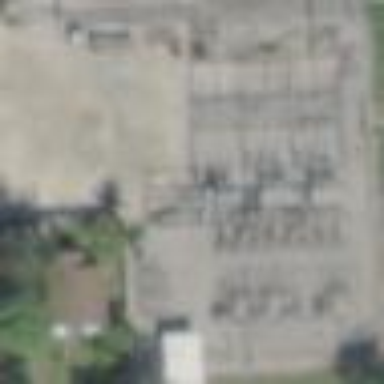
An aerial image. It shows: Outdoor distribution substation.